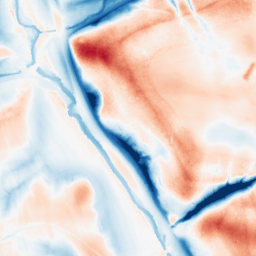
Category: classical
Decomposition family: uniform
Decomposition parameters: size: 50
Upsampling method: quintic
Upsampling parameters: scale: 4
Upsampling scale: 4